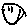
Label: smiley face